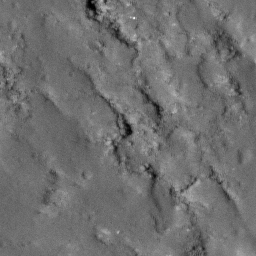
Pit: Lalande 3c
Host crater: Lalande
Host type: impact_melt
Lunar coordinates: latitude -4.531, longitude 351.49